Field crop: tomato
Growth stage: 1
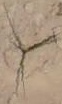
Species: cyperus